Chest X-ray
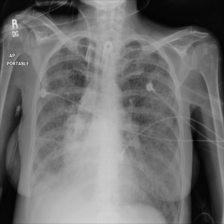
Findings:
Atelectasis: negative
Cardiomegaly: negative
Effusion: negative
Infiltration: negative
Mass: positive
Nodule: negative
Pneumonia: negative
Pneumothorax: negative
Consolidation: negative
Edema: negative
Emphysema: negative
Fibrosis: negative
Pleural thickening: positive
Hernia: negative